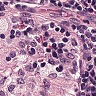
Metastatic tissue present: no